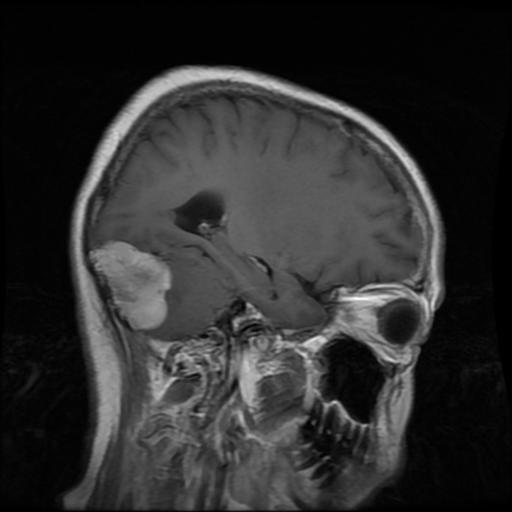
Label: meningioma